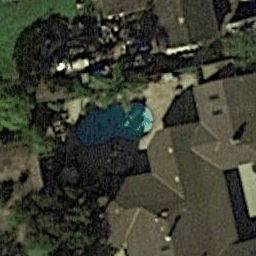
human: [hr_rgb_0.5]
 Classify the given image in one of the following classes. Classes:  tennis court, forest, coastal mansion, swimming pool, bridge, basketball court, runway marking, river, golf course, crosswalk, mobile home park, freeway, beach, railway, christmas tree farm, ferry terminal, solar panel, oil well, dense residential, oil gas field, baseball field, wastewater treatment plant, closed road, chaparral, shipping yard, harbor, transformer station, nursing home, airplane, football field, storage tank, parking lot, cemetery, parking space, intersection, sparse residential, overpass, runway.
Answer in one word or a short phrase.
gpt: swimming pool